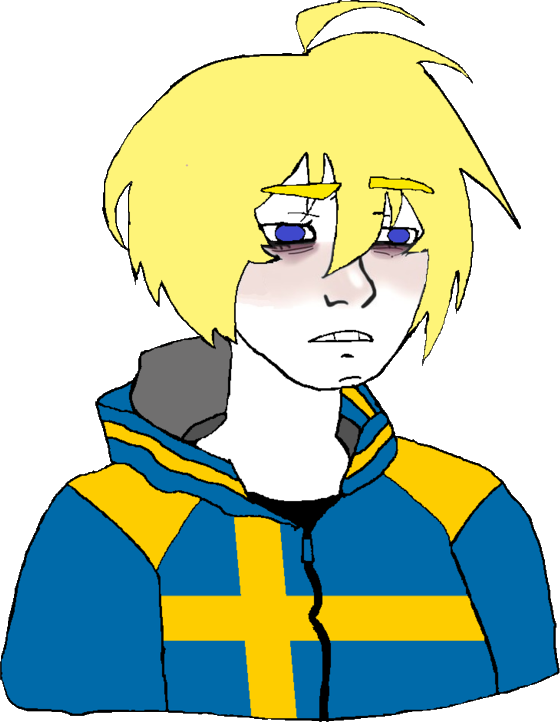
Label: 5_Twinkjak